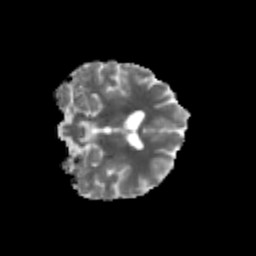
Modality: MD
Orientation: coronal
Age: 26
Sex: female
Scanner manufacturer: siemens
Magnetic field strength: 3 T
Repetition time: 3.5 s
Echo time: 0.125 s